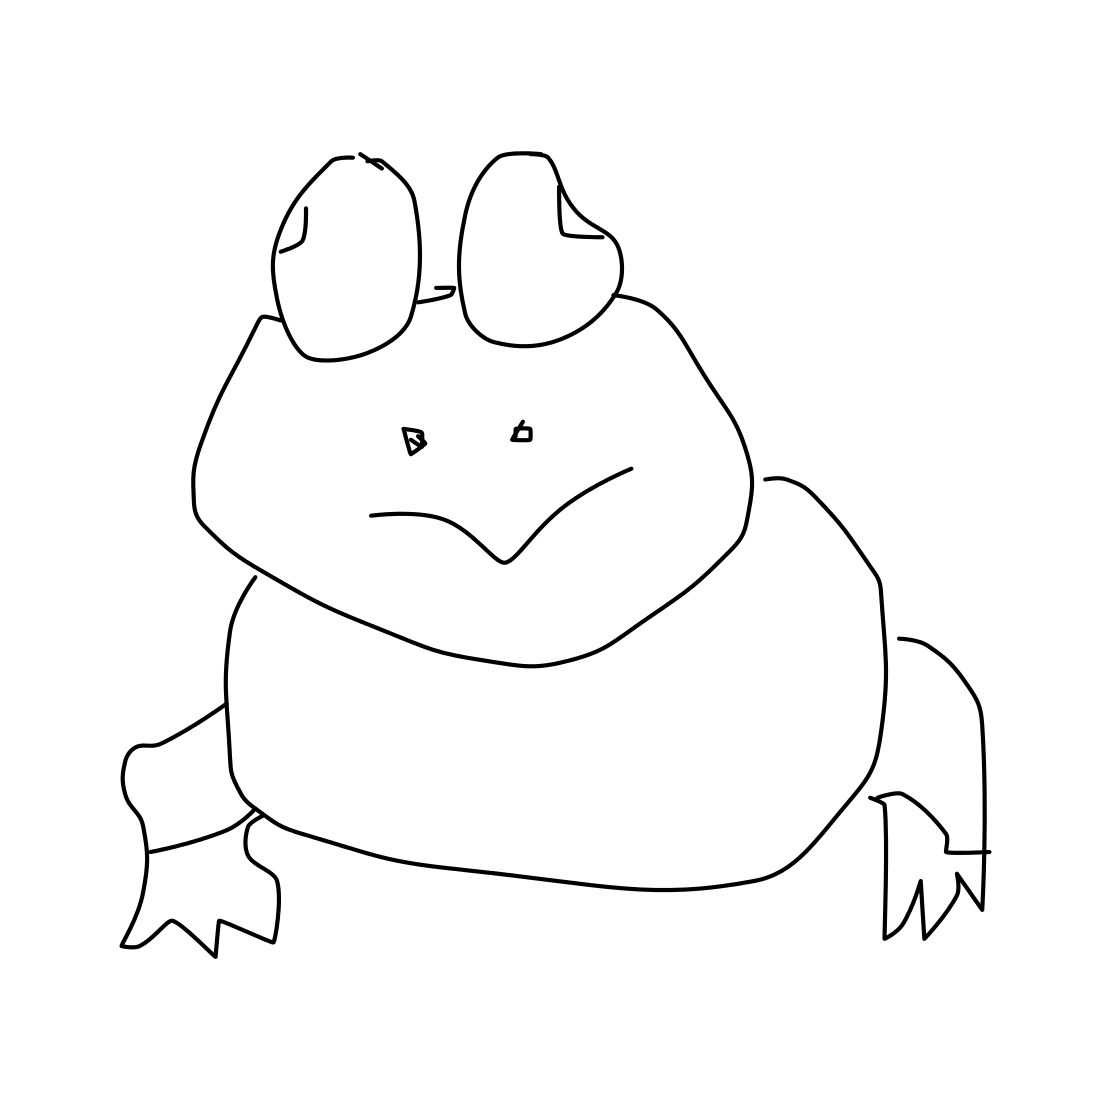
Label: frog